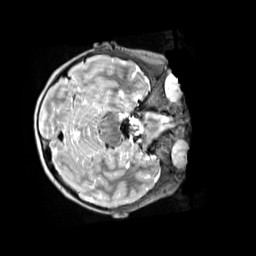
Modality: T2w
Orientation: axial
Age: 11
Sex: female
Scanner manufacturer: siemens
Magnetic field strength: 3 T
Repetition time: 3.2 s
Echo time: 0.408 s